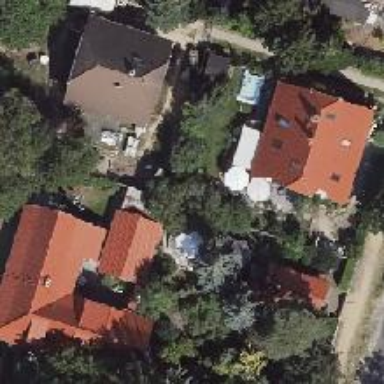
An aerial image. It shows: Residential house with gabled red roof.